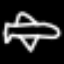
Label: airplane